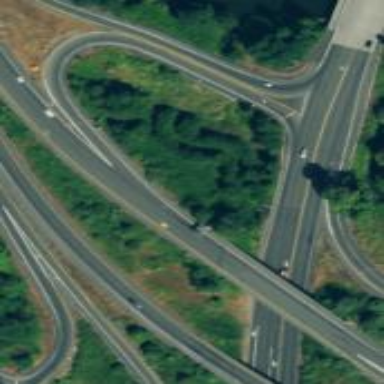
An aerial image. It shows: Motorway junction.